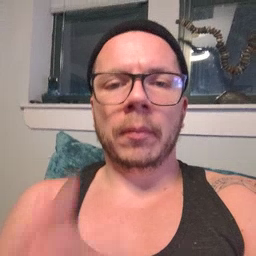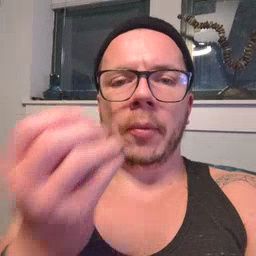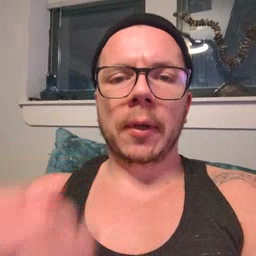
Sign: outside